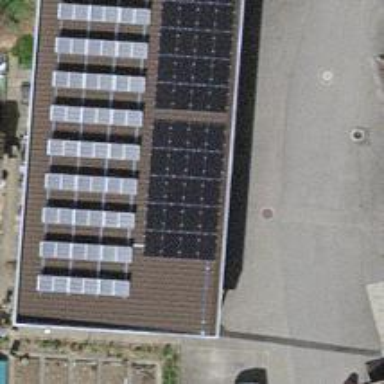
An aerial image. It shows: Solar power generator.